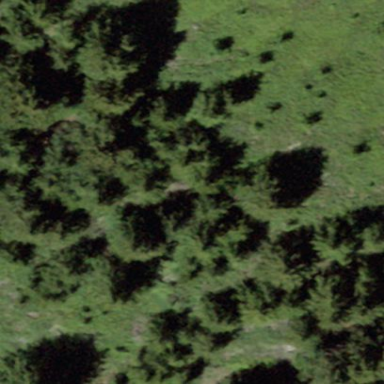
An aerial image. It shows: Forest area.